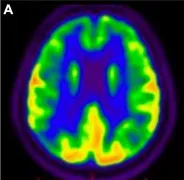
18F-FDG-PET/CT showed decreased glucose metabolism and brain atrophy in the bilateral parietal, temporal, and frontal lobes (A-D).
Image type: radiology (pet)